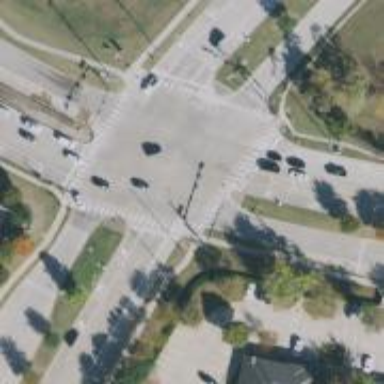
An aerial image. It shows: Secondary road with separate sidewalks.